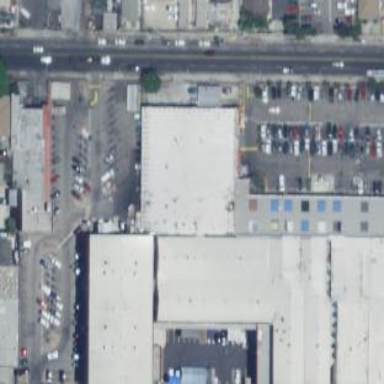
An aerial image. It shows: Warehouse.